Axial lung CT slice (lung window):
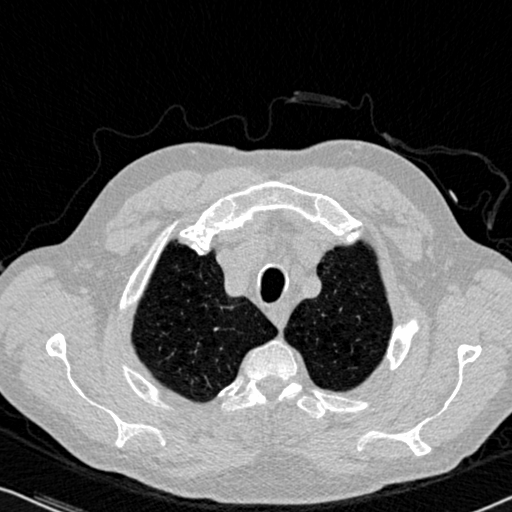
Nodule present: no